Question: I'm making a dialog that look like Notepad's Find Dialog. I notice that the underline character of Notepad's Find dialog always show all the time (I have to press ALT key to see this with my dialog). How to always show underline character like that?
I try to use SendKeys.Send("%") on Form_Load event but nothing happens.
There is another problem, when I press ALT key on child Form, it show underline charater of parent Form too. How to avoid that?
This is sreenshot of Notepad's find dialog:

I pretty sure this is not about Ease of Acess Center, because the main Form of Notepad doesn't always show this.
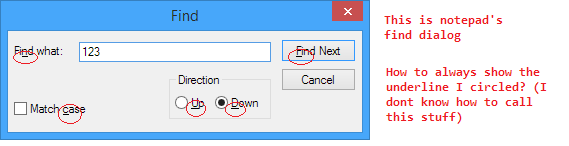
Answer: Seeing the n in "Find" underlined in the Notepad dialog is an intentional bug. The dialog isn't actually part of Notepad, it built <URL>. The feature is in general a pile 'o bugs, one core problem is that creating a new window after the UI is put in the "show underlines" state doesn't work correctly, that new window isn't also in that state. Presumably the intentional bug was based on the assumption that the user would be somewhat likely to use the Alt key to get the dialog displayed. Yuck if he pressed Ctrl+F.
The Windows dialog probably does it by simply drawing the "Find" string with DrawText() with the DT_NOPREFIX option omitted. You could do the same with TextRenderer.DrawText(), omit the TextFormatFlags.HidePrefix option.
Not exactly WinFormsy, you'd favor a Label control instead of code. It is hackable, you'd have to intentionally send the message that puts the UI in the "show underlines" state for your own dialog. Do so in an override for the OnHandleCreated() method:
'''
protected override void OnHandleCreated(EventArgs e) {
const int WM_UPDATEUISTATE = 0x0128;
base.OnHandleCreated(e);
SendMessage(this.label1.Handle, WM_UPDATEUISTATE, new IntPtr(0x30002), IntPtr.Zero);
}
[System.Runtime.InteropServices.DllImport("user32.dll")]
private static extern IntPtr SendMessage(IntPtr hWnd, int msg, IntPtr wp, IntPtr lp);
'''
Where "label1" is the control you want to show underlines. Repeat for other controls, if any. It is to work by sending the message to the form, that this doesn't work is part of the pile 'o bugs. Yuck.
Fwiw: do fix this by changing the system option as recommended in the duplicate. That's very unreasonable.